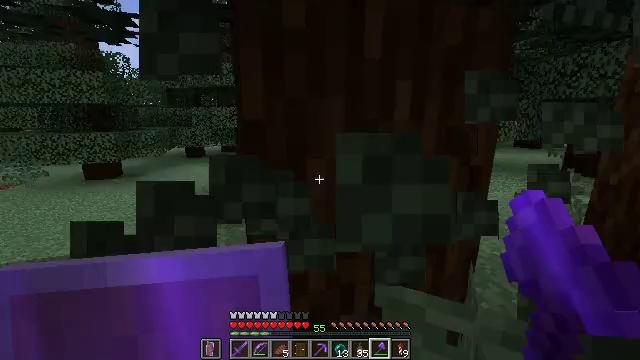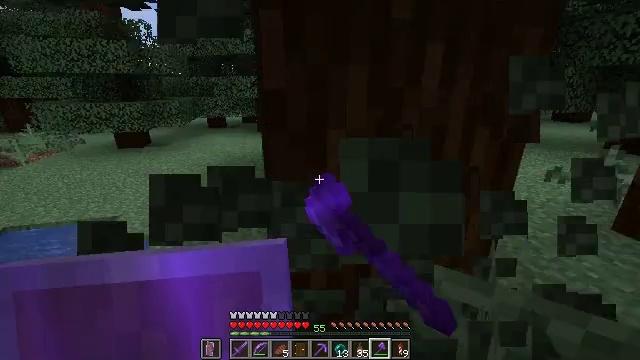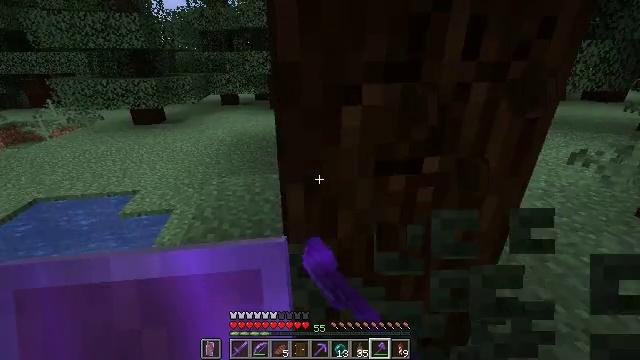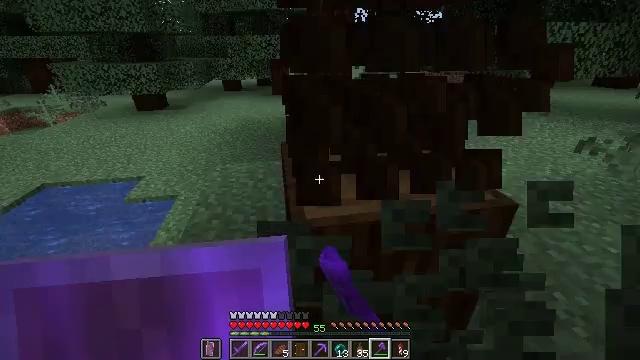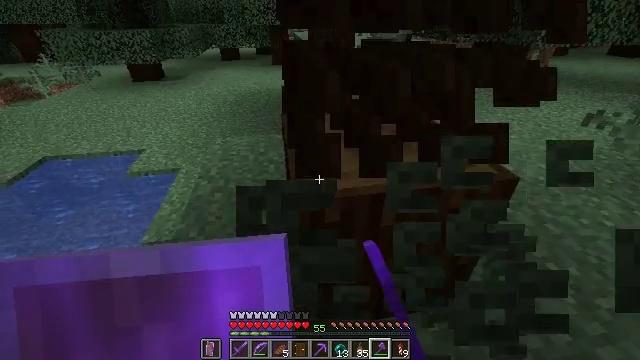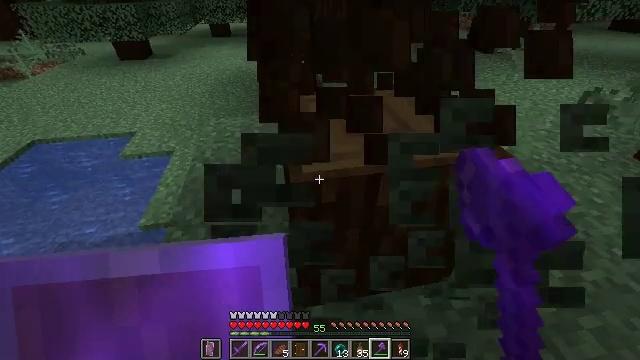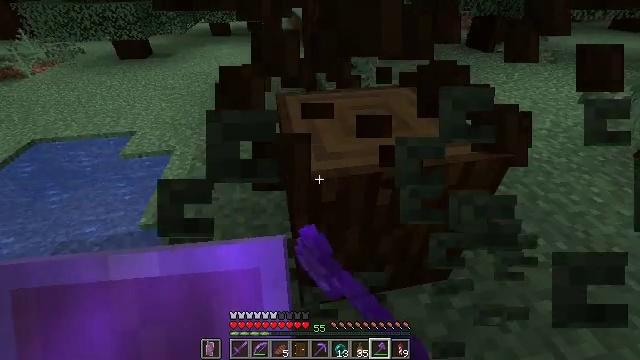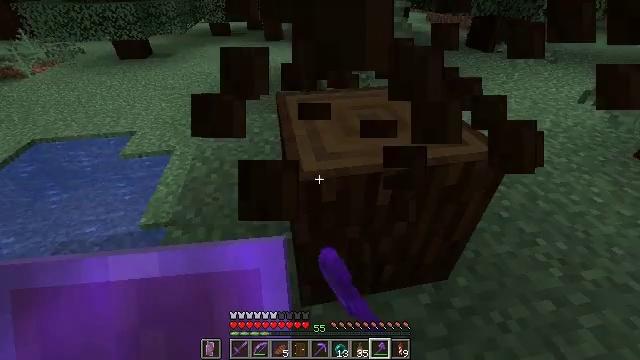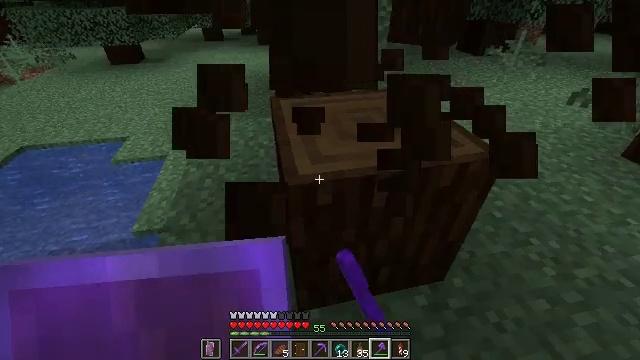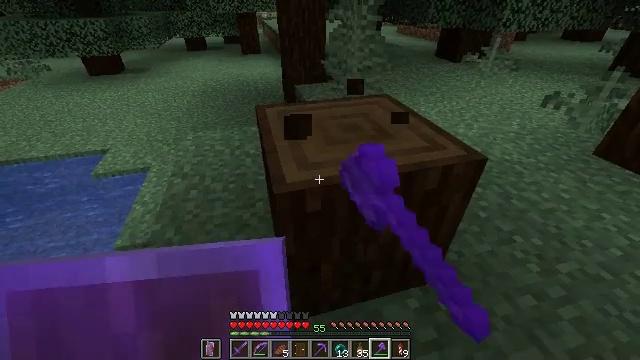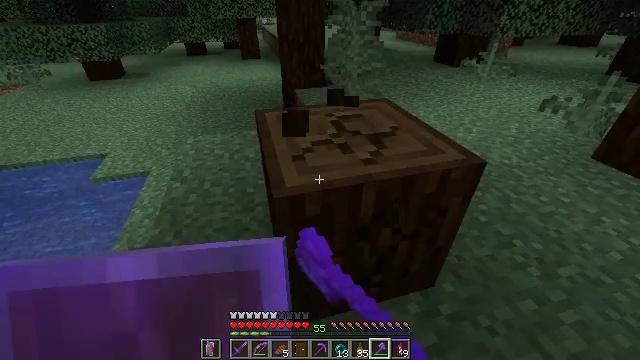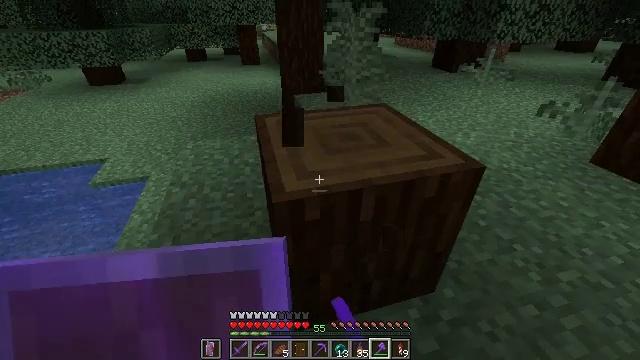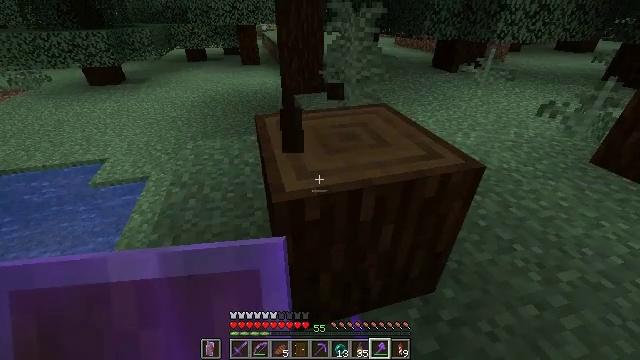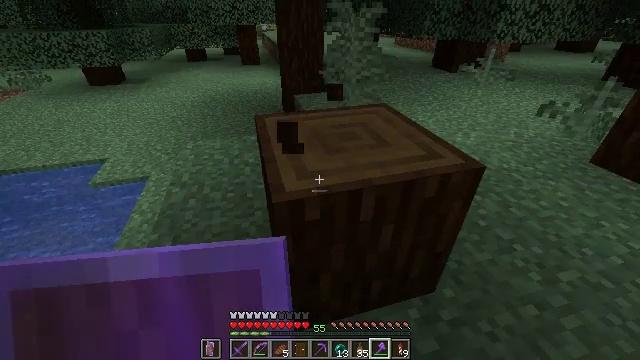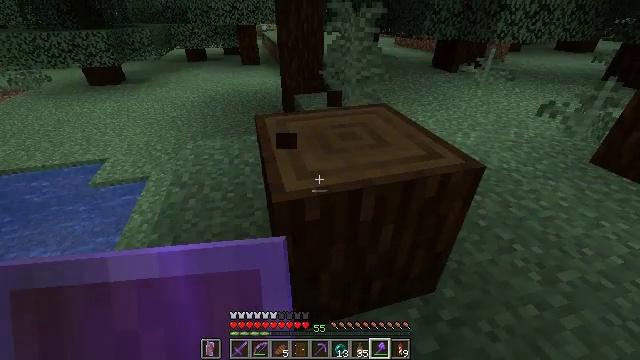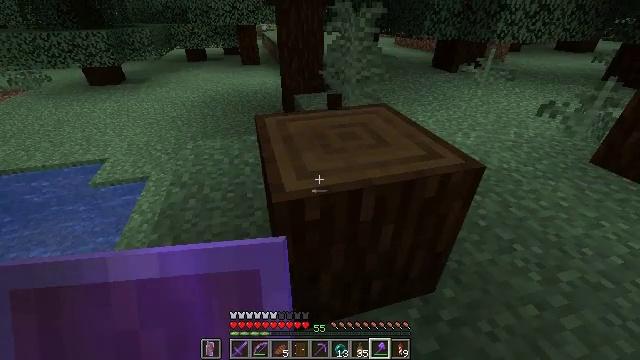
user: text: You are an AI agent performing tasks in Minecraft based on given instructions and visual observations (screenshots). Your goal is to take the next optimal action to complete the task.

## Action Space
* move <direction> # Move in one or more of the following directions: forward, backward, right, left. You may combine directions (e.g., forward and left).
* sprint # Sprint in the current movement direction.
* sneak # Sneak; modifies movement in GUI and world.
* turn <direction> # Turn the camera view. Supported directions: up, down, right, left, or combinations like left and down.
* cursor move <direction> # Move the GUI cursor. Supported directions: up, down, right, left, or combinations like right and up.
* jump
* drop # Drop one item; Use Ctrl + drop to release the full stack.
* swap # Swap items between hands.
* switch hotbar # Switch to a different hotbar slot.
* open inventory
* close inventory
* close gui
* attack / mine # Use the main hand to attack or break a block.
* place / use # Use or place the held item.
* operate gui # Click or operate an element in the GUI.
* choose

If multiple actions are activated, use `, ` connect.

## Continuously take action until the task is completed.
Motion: motion action
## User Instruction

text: Gather spruce log by chopping the tree.
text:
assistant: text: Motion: turn left and down, attack / mine
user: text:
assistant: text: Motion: turn left and down, attack / mine
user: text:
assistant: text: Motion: turn down, attack / mine
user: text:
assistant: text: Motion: turn down, attack / mine
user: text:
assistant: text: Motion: turn right and down, attack / mine
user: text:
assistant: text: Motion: attack / mine
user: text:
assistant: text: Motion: attack / mine
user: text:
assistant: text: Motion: turn right, attack / mine
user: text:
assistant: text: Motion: turn right and up, attack / mine
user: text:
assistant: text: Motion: attack / mine
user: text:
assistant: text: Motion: turn up
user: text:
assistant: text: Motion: no_op
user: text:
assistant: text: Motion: no_op
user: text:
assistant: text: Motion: no_op
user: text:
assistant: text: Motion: no_op
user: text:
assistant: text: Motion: no_op
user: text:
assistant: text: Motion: no_op
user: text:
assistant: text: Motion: move forward
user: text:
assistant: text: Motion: move forward
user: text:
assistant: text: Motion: move forward, turn up
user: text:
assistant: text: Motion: move forward
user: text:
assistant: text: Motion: move forward, attack / mine
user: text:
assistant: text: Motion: turn down, attack / mine
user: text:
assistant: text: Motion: turn right and down, attack / mine
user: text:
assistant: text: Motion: turn down, attack / mine
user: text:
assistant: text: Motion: attack / mine
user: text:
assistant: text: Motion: attack / mine
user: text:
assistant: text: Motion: attack / mine
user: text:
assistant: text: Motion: attack / mine
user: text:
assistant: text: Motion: no_op